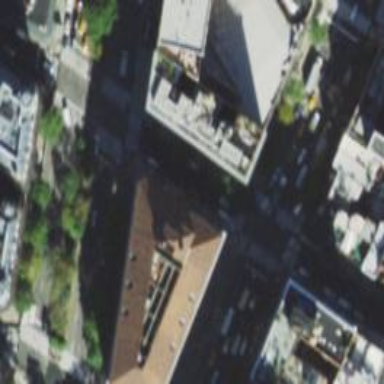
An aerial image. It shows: Historic building.